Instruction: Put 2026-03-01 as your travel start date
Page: home
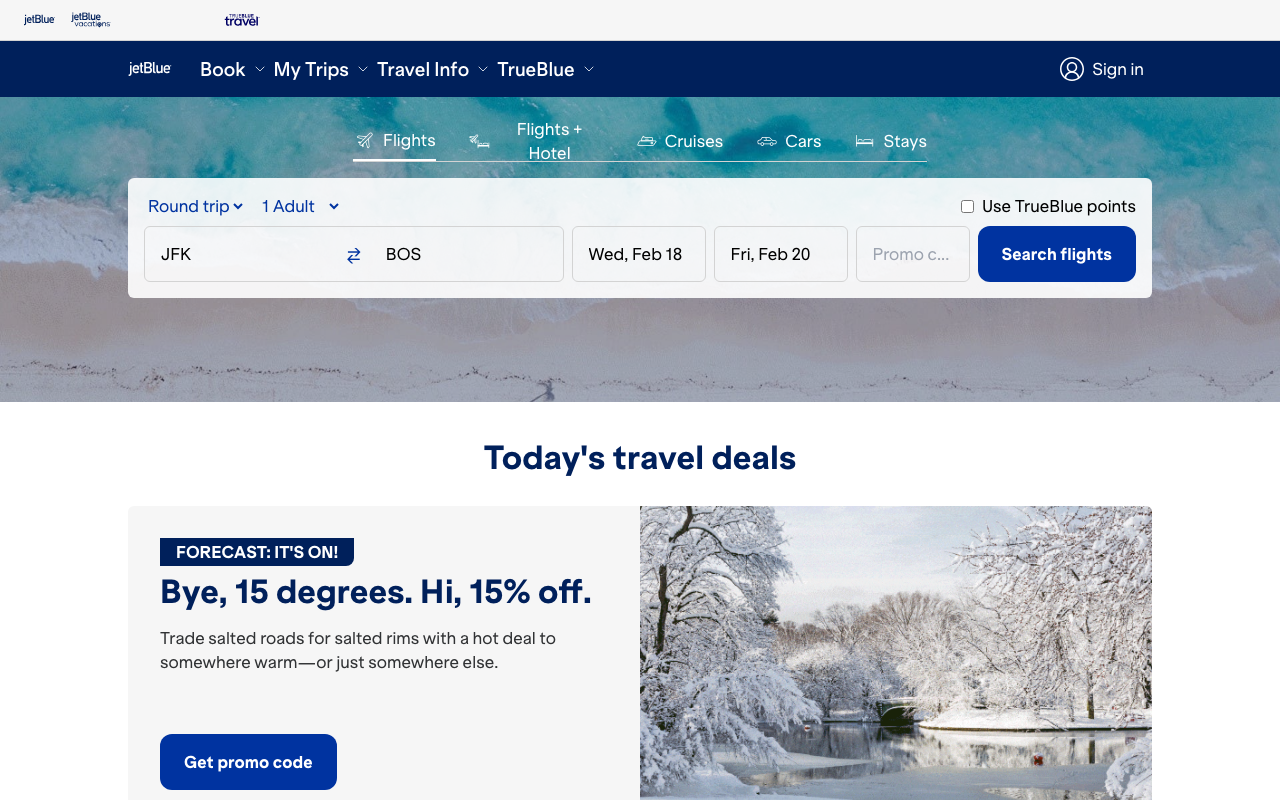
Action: type